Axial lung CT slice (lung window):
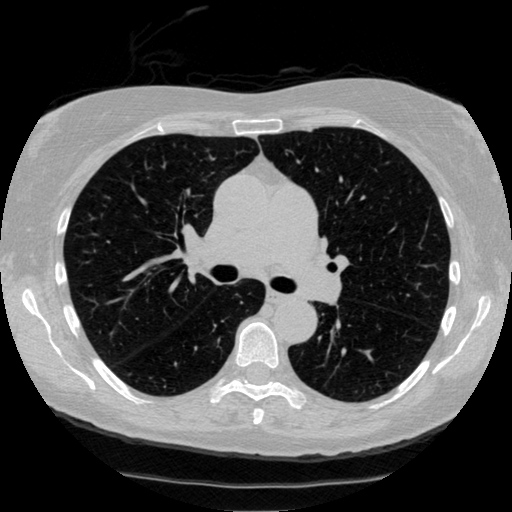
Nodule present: no